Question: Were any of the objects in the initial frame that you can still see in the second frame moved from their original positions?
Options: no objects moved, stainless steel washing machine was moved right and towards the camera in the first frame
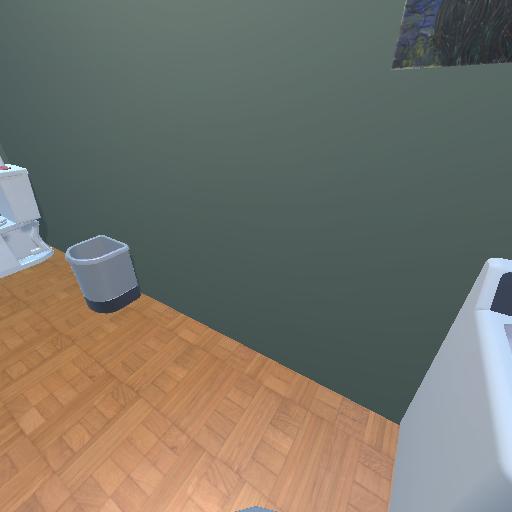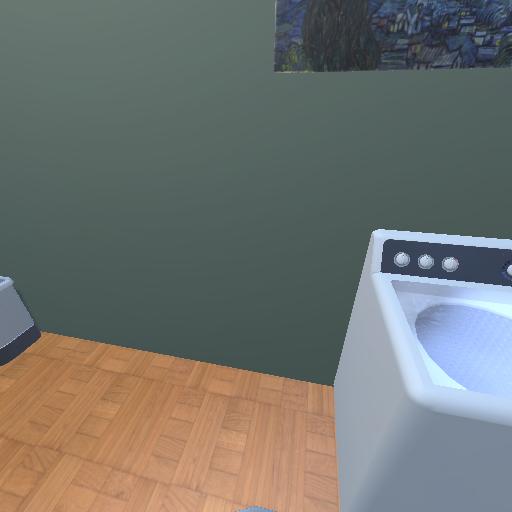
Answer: no objects moved